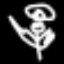
Label: angel